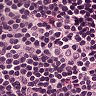
Metastatic tissue present: no